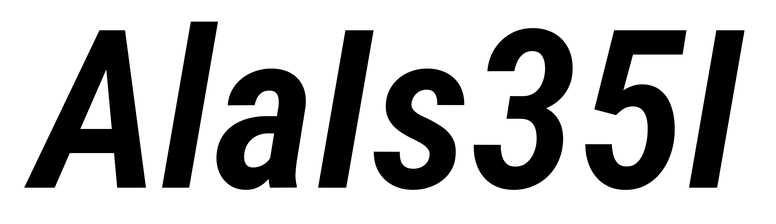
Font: Roboto-Italic_Condensed_SemiBold_Italic